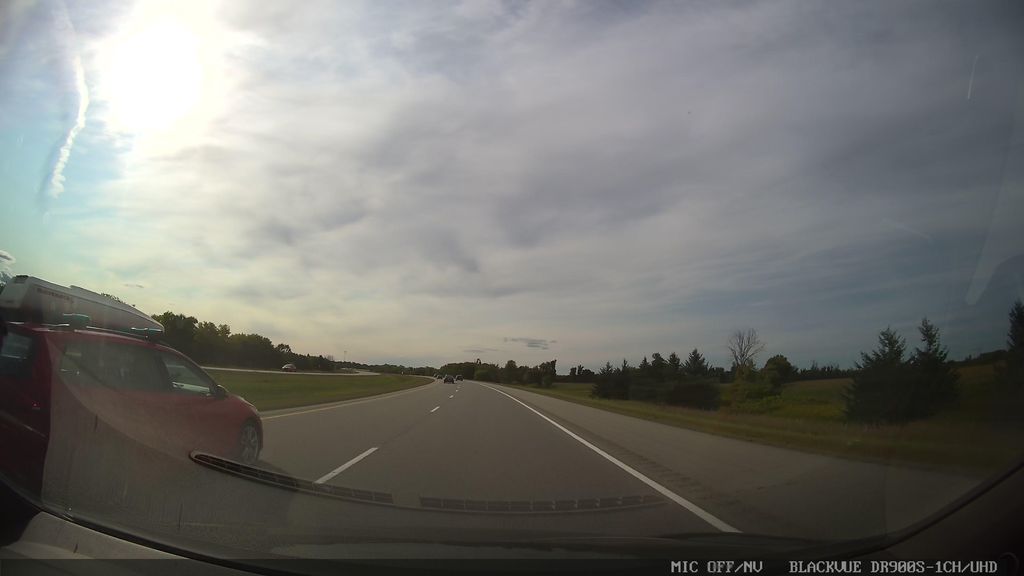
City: ottawa-gatineau